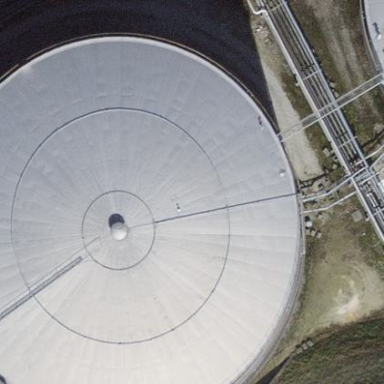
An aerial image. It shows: Storage tank building.